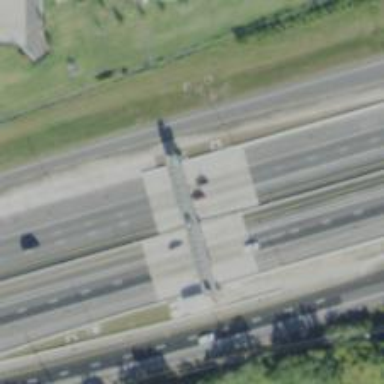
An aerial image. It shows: Toll gantry on the road.